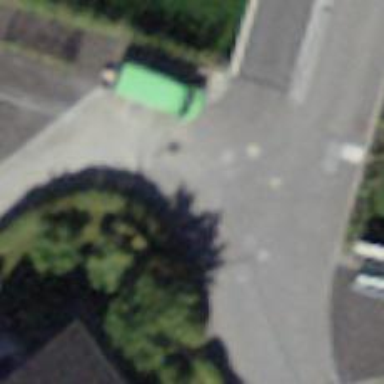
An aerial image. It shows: Residential road with asphalt surface and no sidewalks.